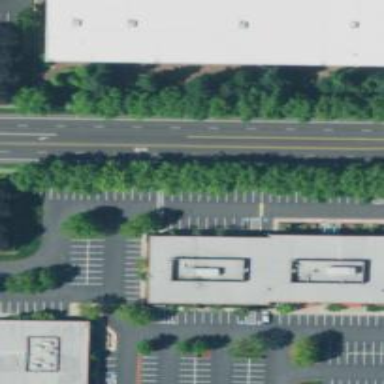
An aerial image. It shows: Parking space.